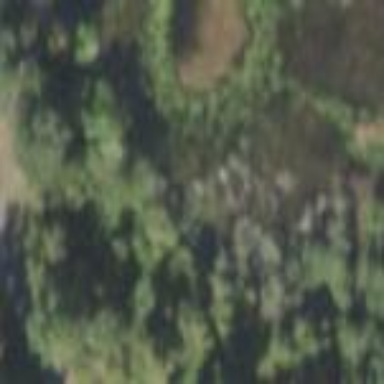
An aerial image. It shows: Swampy wetland area.